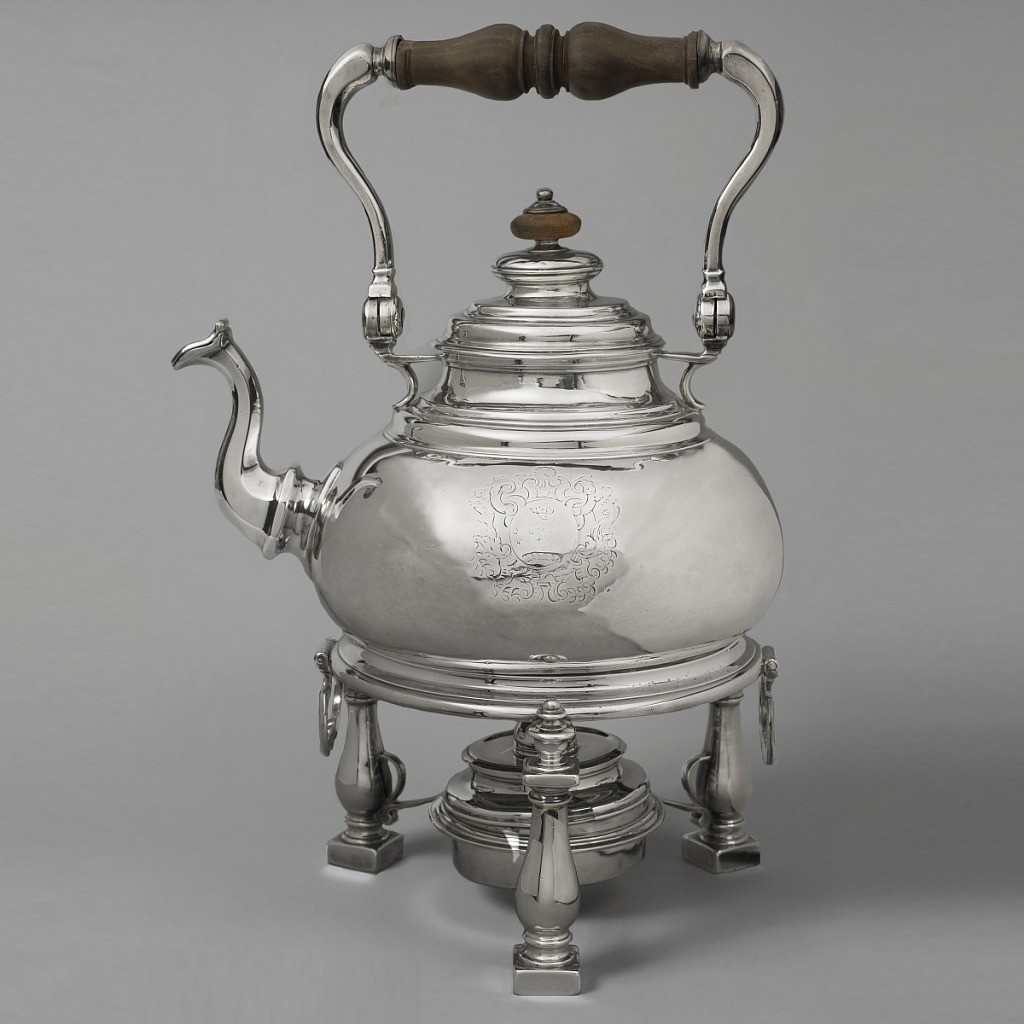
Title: Tea Kettle and Stand
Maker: William Fawdery, British, active 1698 – 1727
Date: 1711
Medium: silver, wood
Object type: teakettle-on-stand
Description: (a) Bulbous body with molded neck, paneled covered spout and pivoting-shaped handle with turned wood centerpiece. Side engraved with scrolled arms. (b) Molded cover with wood knob; (c) stand on three baluster legs on square plinth with large ring for kettle, smaller for lamp; (d) cylindrical lamp with (e), cover with inner spout and hinged top to cover it.